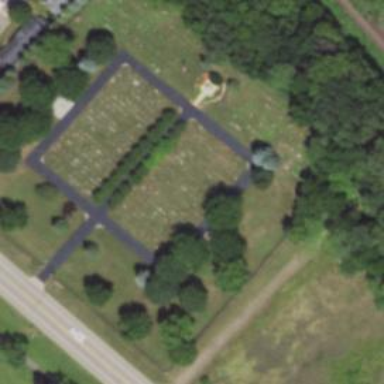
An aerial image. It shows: Cemetery.